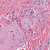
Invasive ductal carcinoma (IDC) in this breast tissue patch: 1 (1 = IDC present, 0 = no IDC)